Field crop: tomato
Growth stage: 1
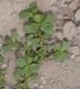
Species: portulaca